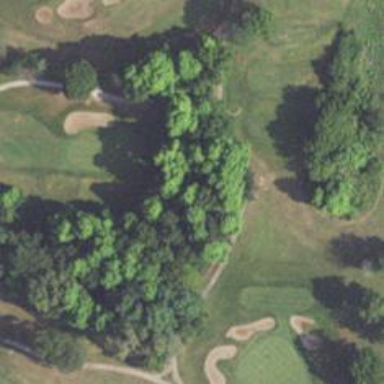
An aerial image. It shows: Path used for both walking and golf.